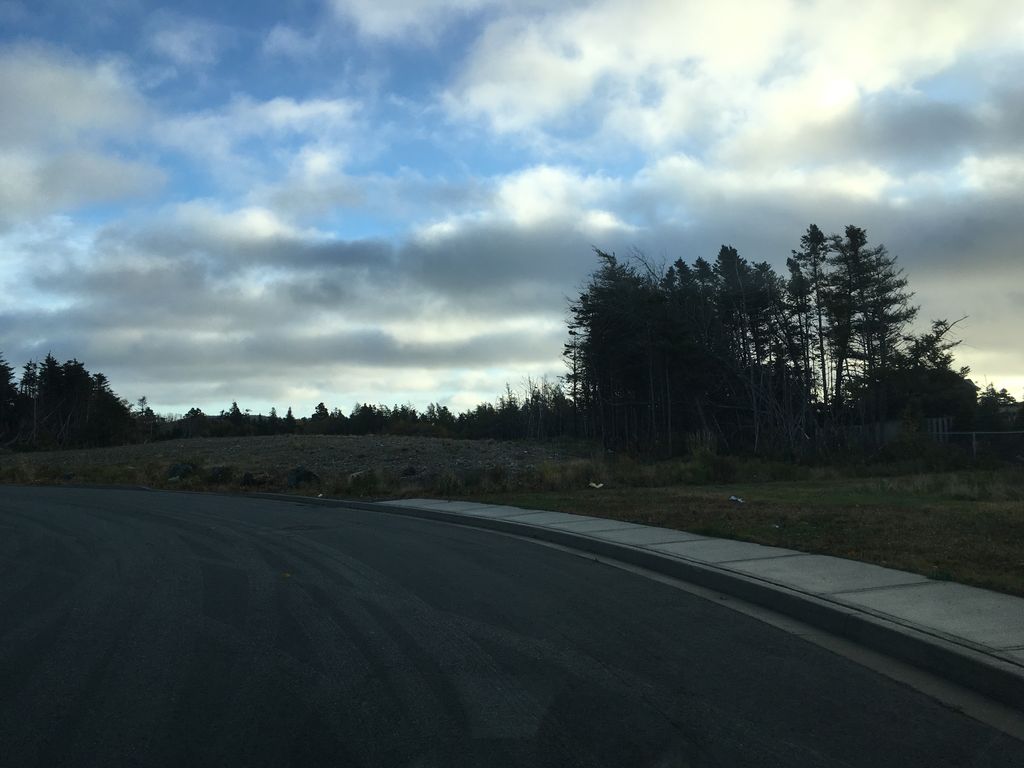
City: st_johns